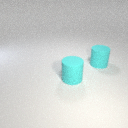
large cyan rubber cylinder to the right of large cyan rubber cylinder